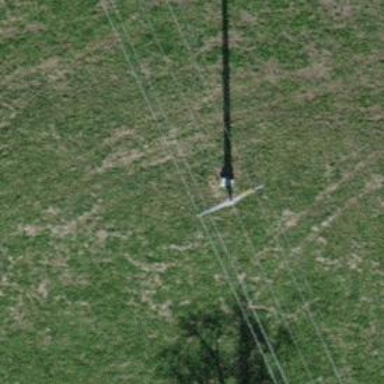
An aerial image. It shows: Power line is depicted.